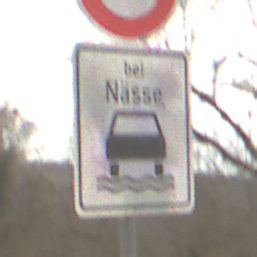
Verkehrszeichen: BeiNaesse
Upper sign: Geschwindigkeit100
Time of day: Midday
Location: Outdoor (Nature)
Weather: Overcast
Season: NotSpecified
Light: Natural